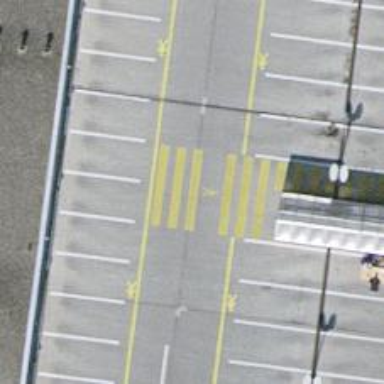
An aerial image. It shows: Marked zebra crossing with distinct zebra markings.